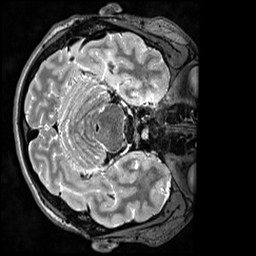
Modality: T2w
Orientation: axial
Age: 21
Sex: male
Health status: ill
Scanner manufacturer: siemens
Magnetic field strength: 3 T
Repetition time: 3.2 s
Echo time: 0.564 s